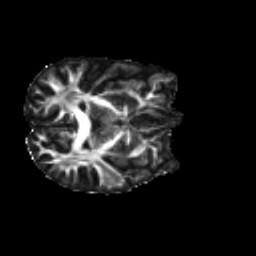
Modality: FA
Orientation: axial
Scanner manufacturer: siemens
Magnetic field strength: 3 T
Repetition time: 4.16 s
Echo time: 0.0806 s